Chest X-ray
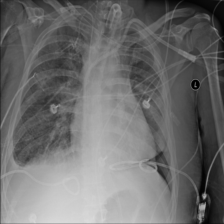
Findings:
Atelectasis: negative
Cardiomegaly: negative
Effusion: positive
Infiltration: positive
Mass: negative
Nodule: negative
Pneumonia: negative
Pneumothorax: positive
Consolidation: negative
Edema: negative
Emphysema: negative
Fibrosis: negative
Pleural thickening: negative
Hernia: negative